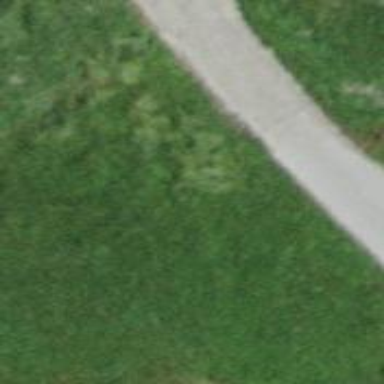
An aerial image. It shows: Unpaved footway.